Field crop: tomato
Growth stage: 1
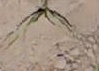
Species: cyperus